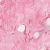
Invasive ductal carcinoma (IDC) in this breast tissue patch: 0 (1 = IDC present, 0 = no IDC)